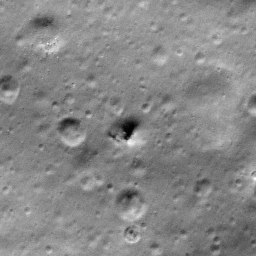
Pit: Adams B 2
Host crater: Adams B
Host type: impact_melt
Lunar coordinates: latitude -31.545, longitude 65.722